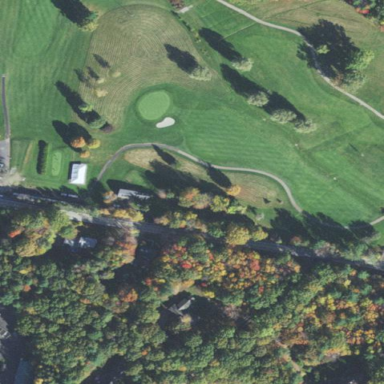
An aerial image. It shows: Golf fairway surrounded by grass.